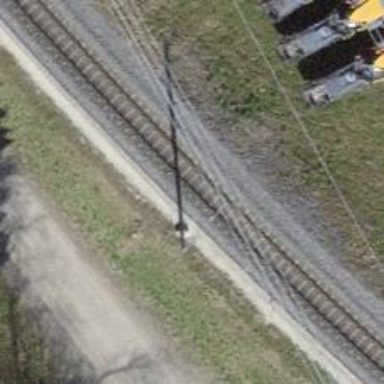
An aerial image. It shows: Narrow-gauge railway with 1 track. The tracks are electrified with contact line.